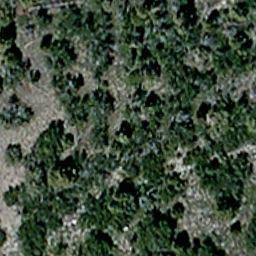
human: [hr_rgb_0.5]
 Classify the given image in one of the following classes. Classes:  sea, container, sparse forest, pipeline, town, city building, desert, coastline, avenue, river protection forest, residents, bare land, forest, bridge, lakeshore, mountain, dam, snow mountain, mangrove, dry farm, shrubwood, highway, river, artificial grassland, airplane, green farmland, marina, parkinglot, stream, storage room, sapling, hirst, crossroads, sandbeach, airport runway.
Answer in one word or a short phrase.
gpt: sparse forest